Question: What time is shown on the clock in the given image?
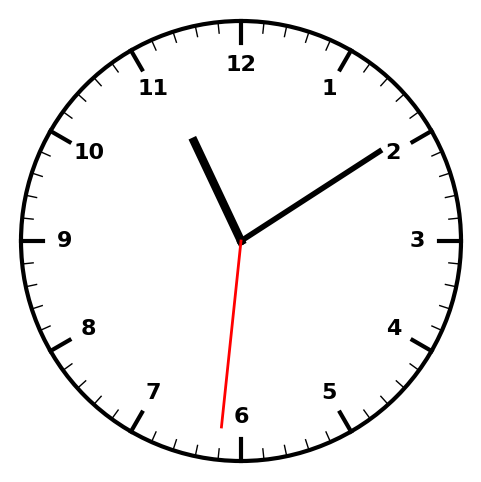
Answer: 11:09:31